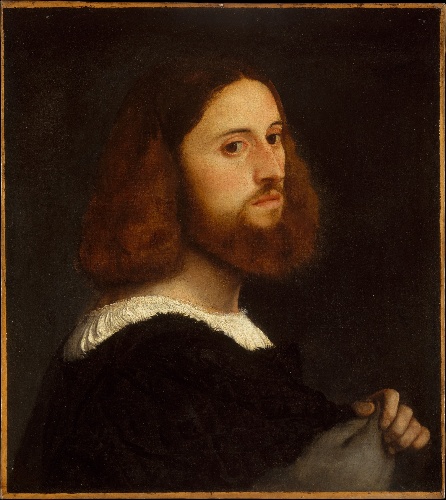
Title: Portrait of a Man
Artist: Titian (Tiziano Vecellio)
Artist bio: Italian, Pieve di Cadore ca. 1485/90?–1576 Venice
Date: ca. 1515
Object type: Painting
Classification: Paintings
Medium: Oil on canvas
Dimensions: 19 3/4 x 17 3/4 in. (50.2 x 45.1 cm)
Department: European Paintings
Credit line: Bequest of Benjamin Altman, 1913
Accession year: 1914
Repository: Metropolitan Museum of Art, New York, NY
Tags: Men|Portraits